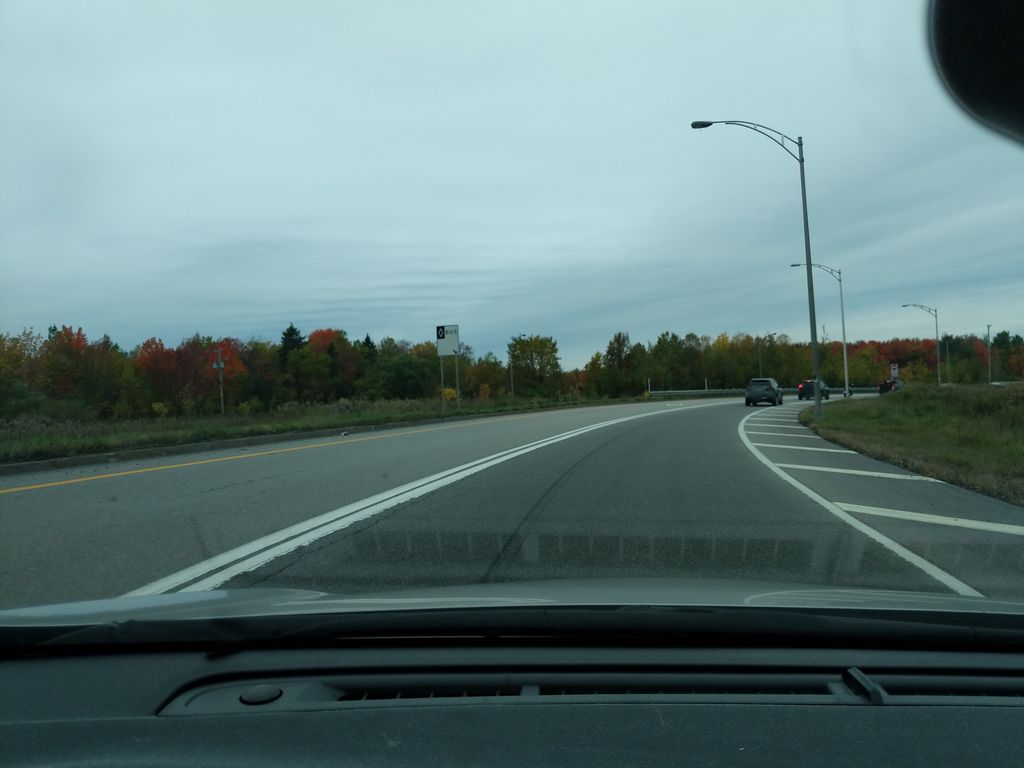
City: quebec_city